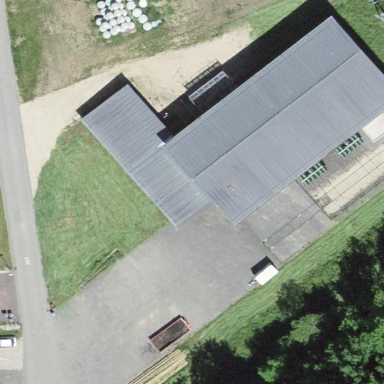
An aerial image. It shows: Power substation.